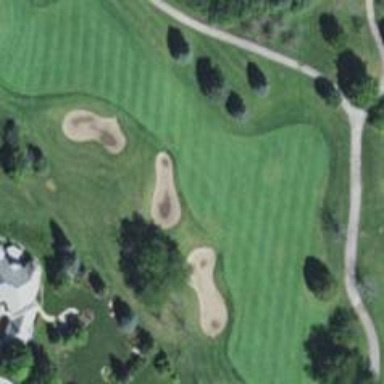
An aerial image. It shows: View of golf hole.